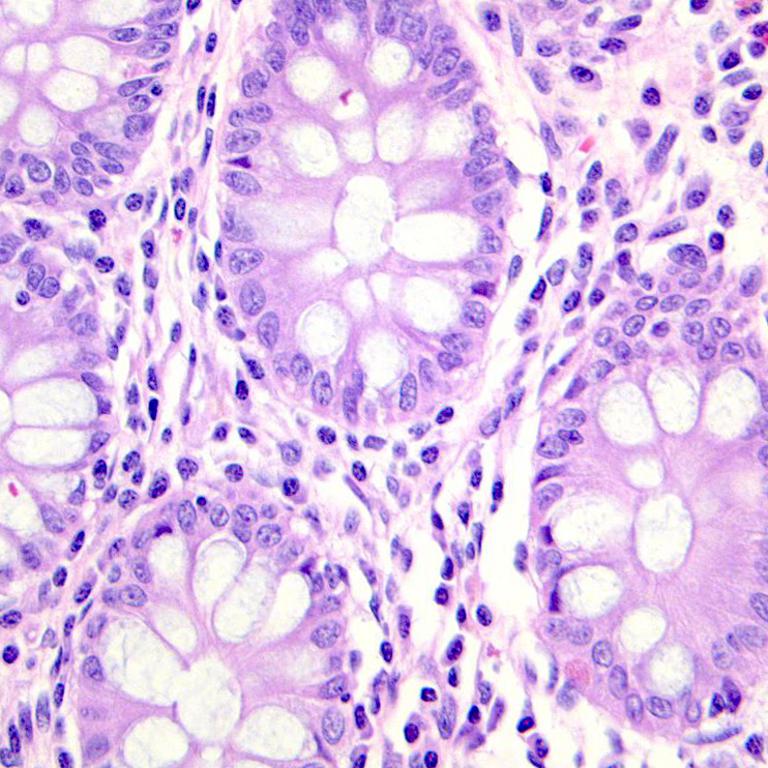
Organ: colon
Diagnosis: benign